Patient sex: F
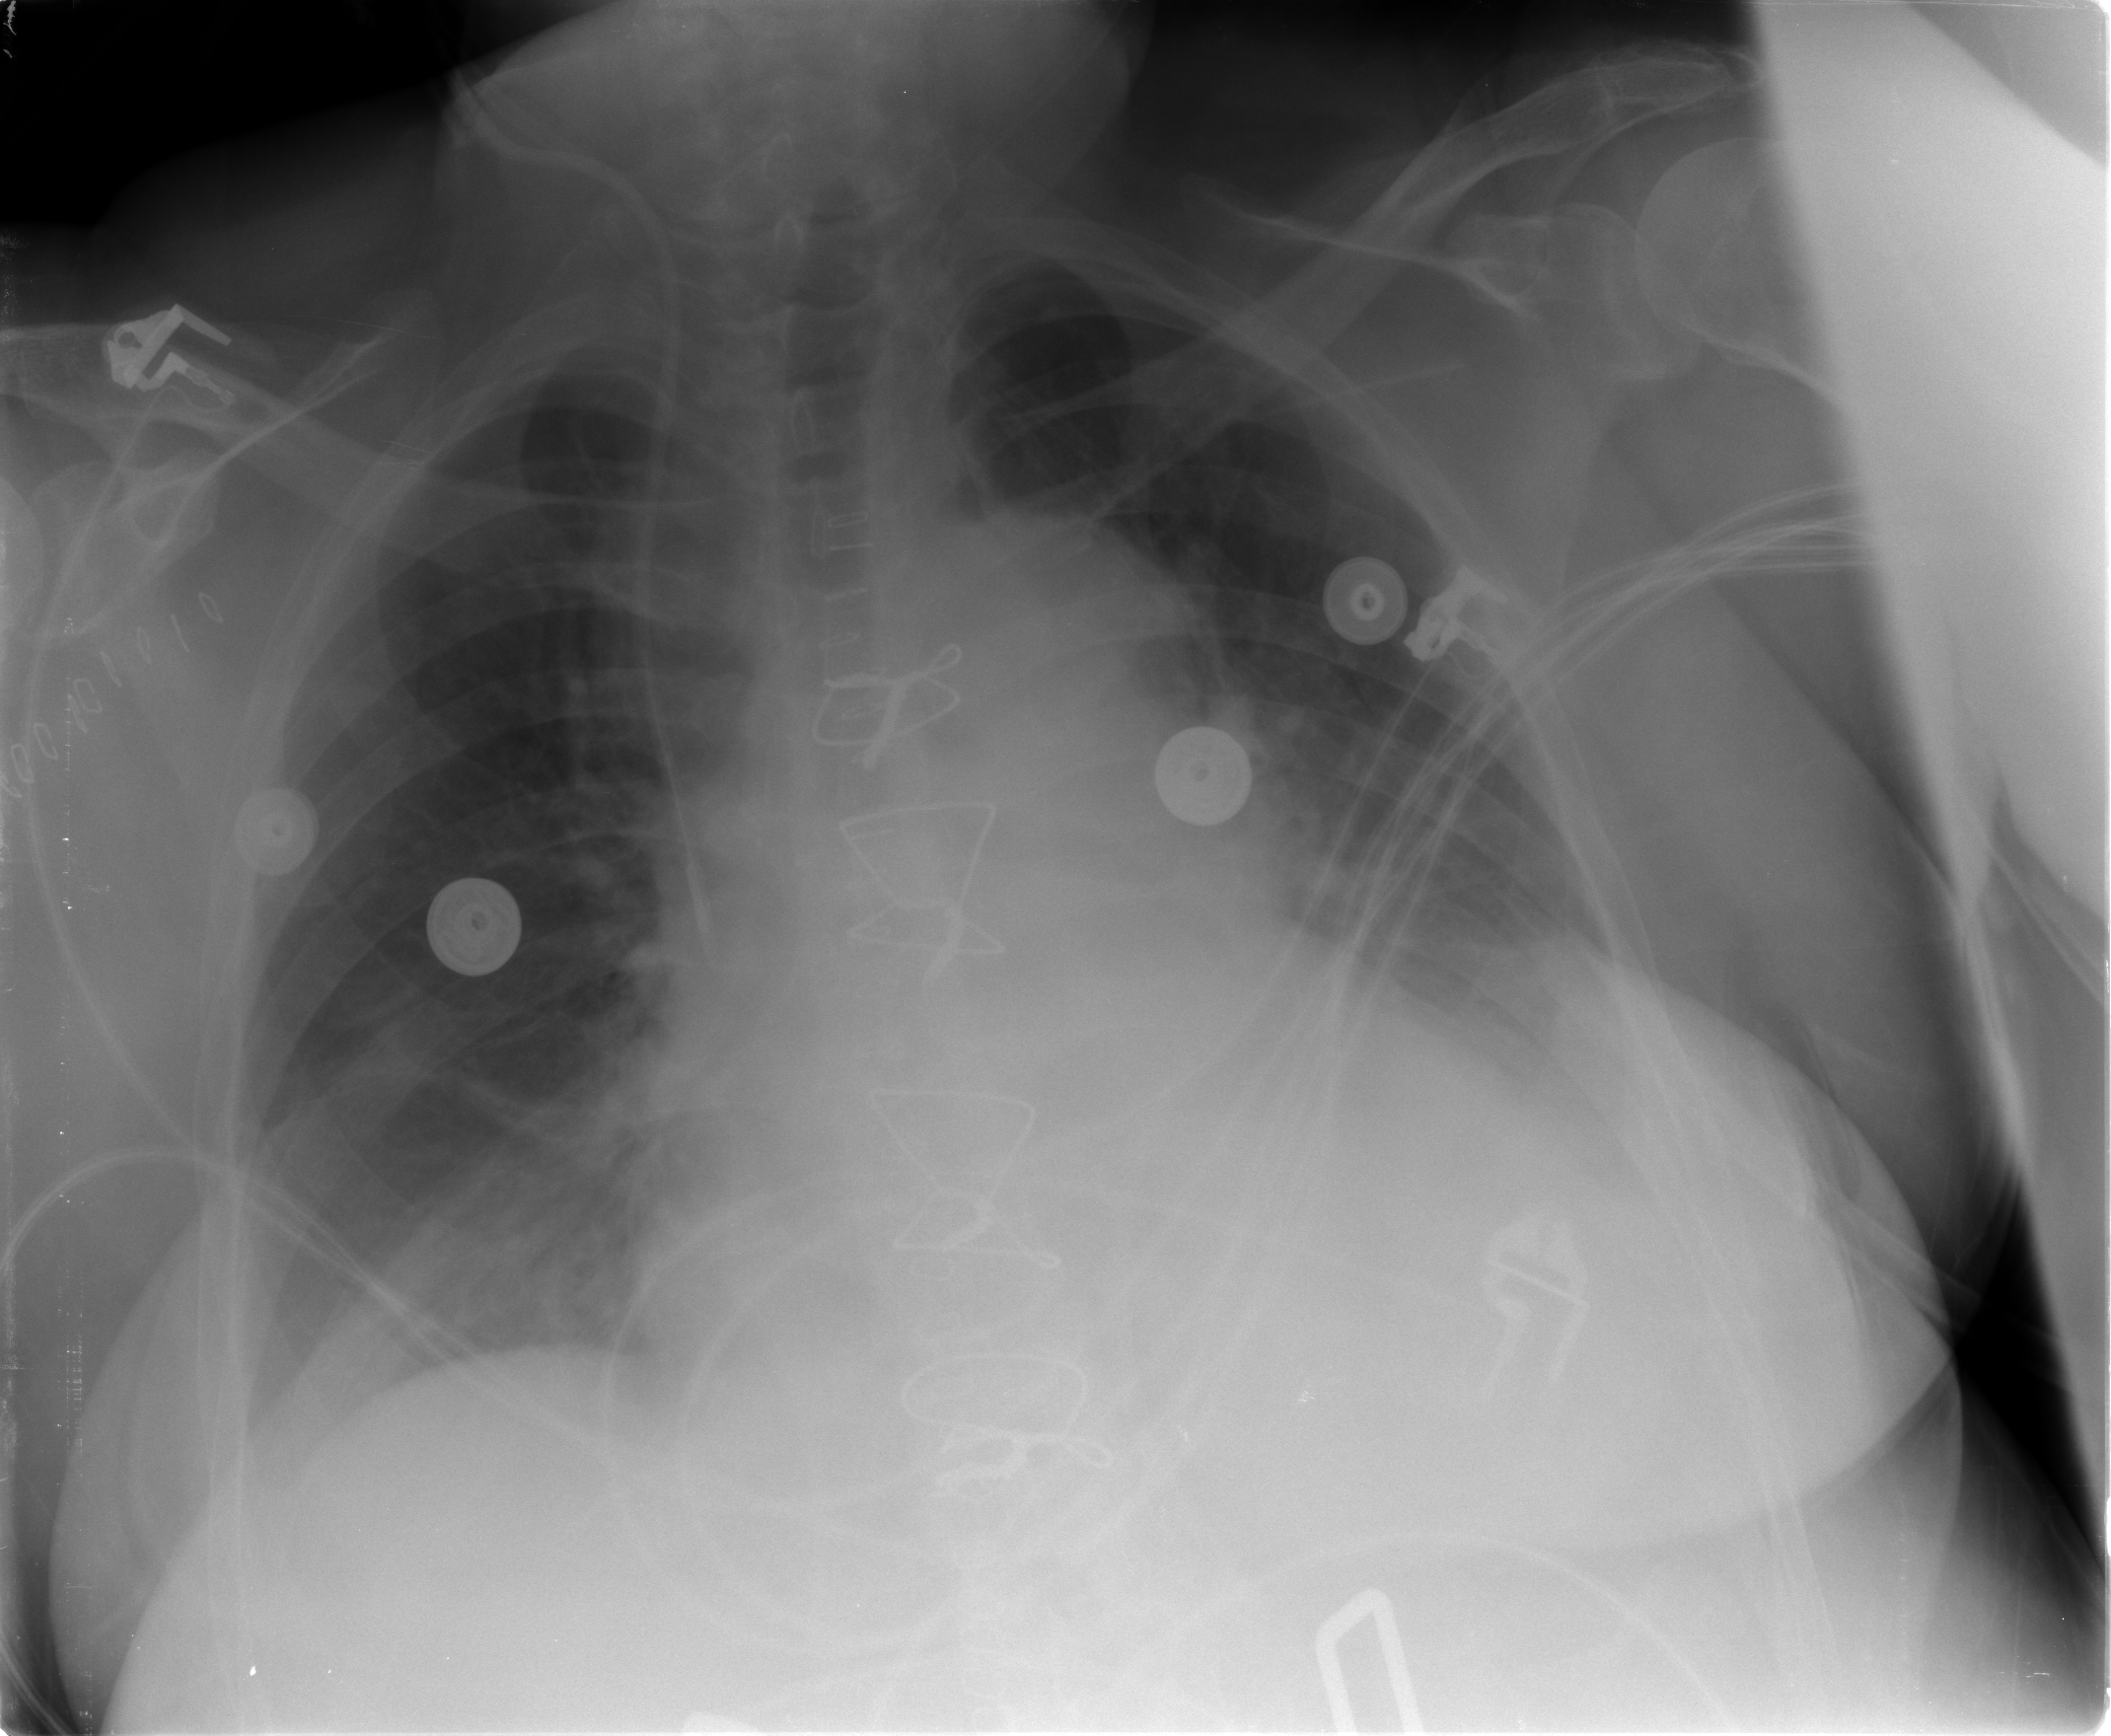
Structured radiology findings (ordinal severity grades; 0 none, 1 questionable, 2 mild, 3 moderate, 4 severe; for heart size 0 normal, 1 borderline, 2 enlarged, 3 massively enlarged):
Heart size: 2
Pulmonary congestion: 1
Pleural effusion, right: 1
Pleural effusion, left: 2
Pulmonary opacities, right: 0
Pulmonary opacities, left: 0
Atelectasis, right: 2
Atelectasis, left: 2